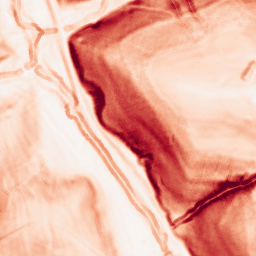
Category: morphological
Decomposition family: morphological_gradient
Decomposition parameters: size: 3
shape: disk
Upsampling method: quartic
Upsampling parameters: scale: 8
Upsampling scale: 8